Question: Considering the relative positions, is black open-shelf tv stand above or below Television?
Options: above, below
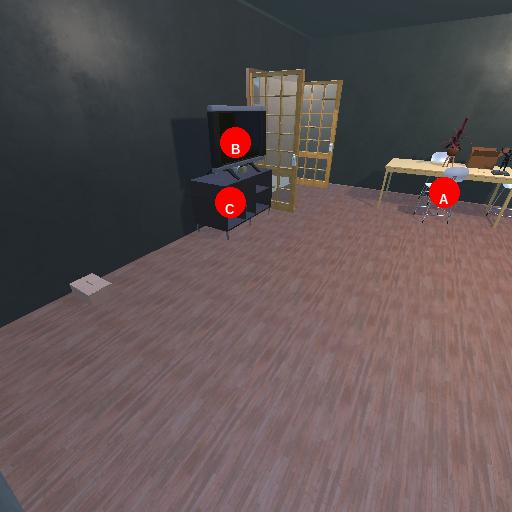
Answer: above